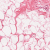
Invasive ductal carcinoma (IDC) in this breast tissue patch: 0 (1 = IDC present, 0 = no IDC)